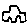
Label: car